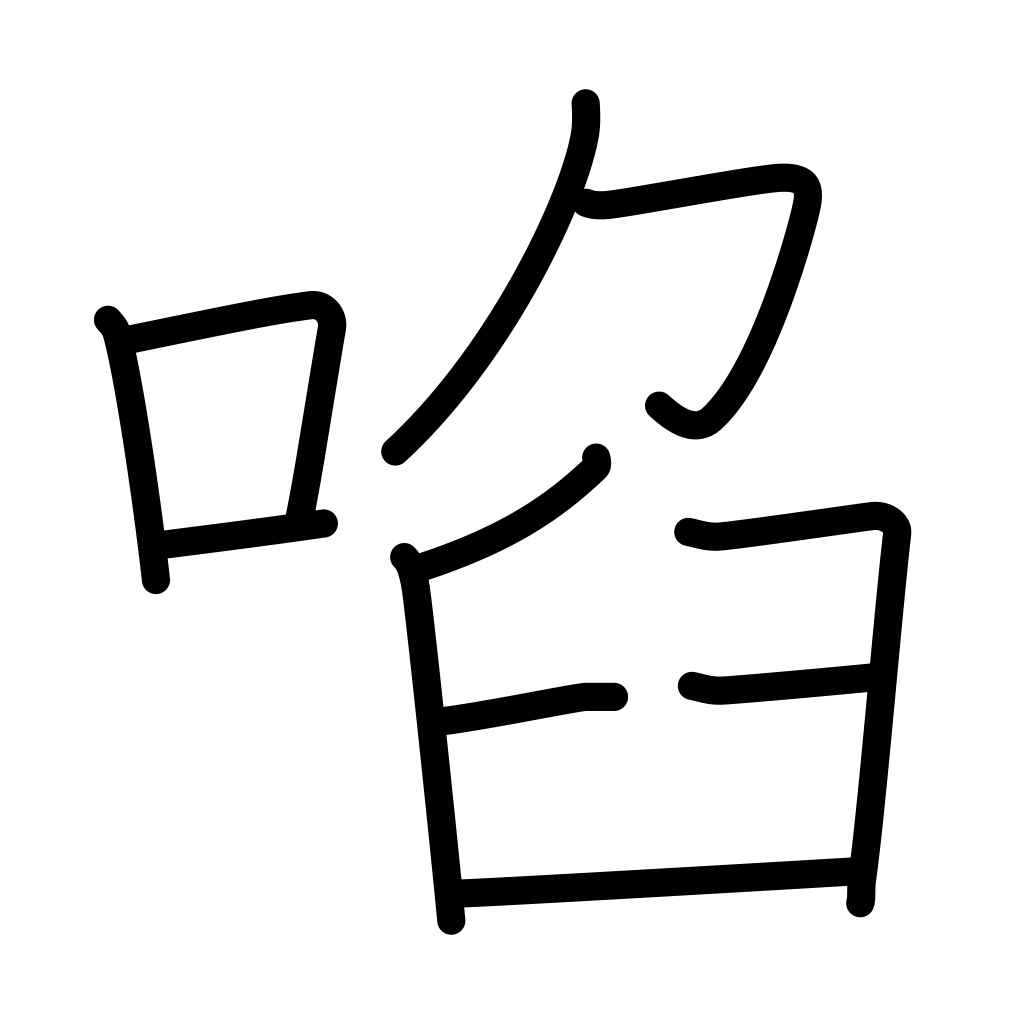
Meaning: allure, entice